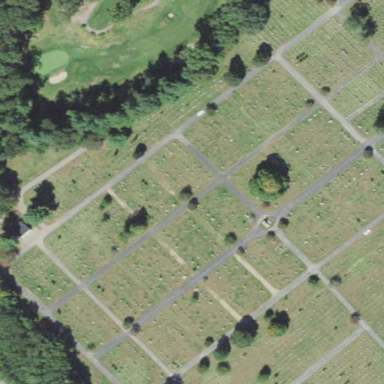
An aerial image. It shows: Cemetery.